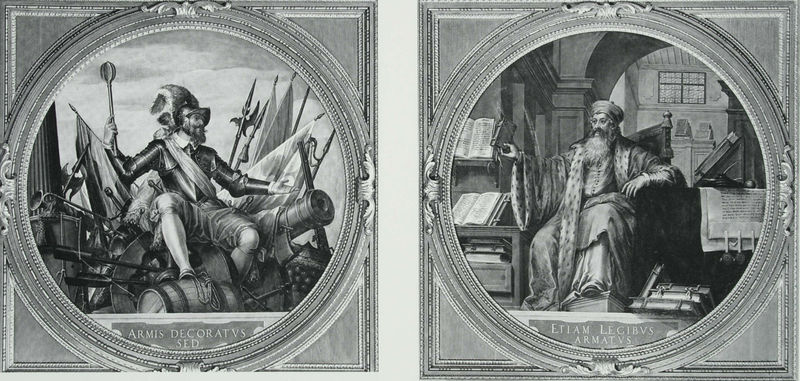
Titel: Arma und Leges (Waffen und Gesetze)
Künstler: Peter Candid
Standort: München
Institution: Residenz, Trierzimmer
Schlagwörter: blätter, feder, fuß, hand, himmel, mann, umhang, weiß, see, sitzen, fenster, geste, grau, holz, hut, licht, männer, schmuck, schwarz, stuhl, säule, zeichnung, zimmer, muster, ornament, schleife, bart, bärte, hose, mütze, richter, wand, band, barock, falten, federn, hermelin, pelz, rahmen, innenraum, portrait, porträt, gold, interieur, mantel, sessel, sitzend, stoff, decke, gewänder, innen, kaufmann, paar, kreis, rund, tondo, stilleben, federbusch, fell, schärpe, schrift, segel, bücher, fotos, sitz, bogen, fahnen, zwei, stab, fahne, flagge, mast, graphik, rand, krieg, könig, lanze, thron, dekoration, löffel, inschrift, glanz, lesen, ornamente, schublade, stuck, stube, podest, foto, strümpfe, schild, kanone, buch, seil, porträts, druck, schwarzweiss, stich, schilder, uniform, waffen, schriften, soldat, kreise, beschriftung, schriftsteller, denker, kugeln, kiste, helm, herrscher, fass, niederländisch, allegorie, entwurf, frieden, portraits, ritter, rüstung, buchdruck, pergament, sims, triumph, seiten, medallion, residenz, gewehr, krieger, hellebarde, lanzen, feldherr, geschütz, kanonen, kanonenrohr, bibliothek, gelehrter, speere, flaggen, siegel, urkunde, kupferstich, weiser, weisss, allegorien, kochlöffel, herscher, ornat, zepter, pulverfass, gebälk, kassette, zeichnungen, rondell, latein, repräsentativ, schilde, tondi, rondo, schriftrollen, trompete, medaillons, fanne, bajonette, vignetten, gesetz, karl v., gesetze, bewaffnung, streitkolben, mönner, buchstützen, bbücher, bildpaar, diplomatie, gerätschaften, gesetzestexte, jeö, kopfbedekcung, kreiss, piraterie, waffengesetz, studiolo, manten, armis, etiam, frieden#, münchem, sed, gelehrtr, kankone, decoratus, legibus, armatus